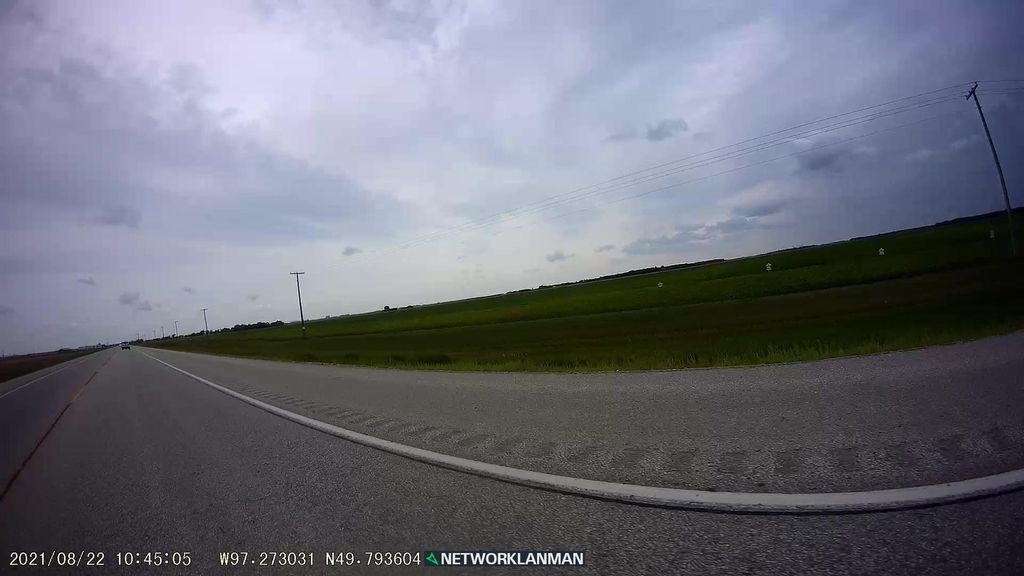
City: winnipeg